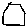
Label: hexagon